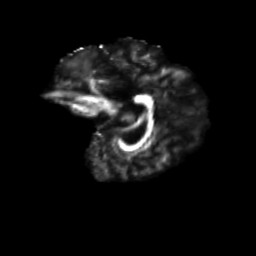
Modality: FA
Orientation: sagittal
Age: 52
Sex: female
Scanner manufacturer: siemens
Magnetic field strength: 3 T
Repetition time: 4.71 s
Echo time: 0.0906 s